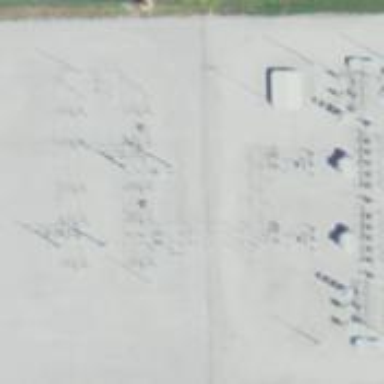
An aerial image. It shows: Outdoor power substation at the transmission level.